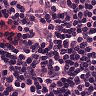
Metastatic tissue present: no